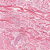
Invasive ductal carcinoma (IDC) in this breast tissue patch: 0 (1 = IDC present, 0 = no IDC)